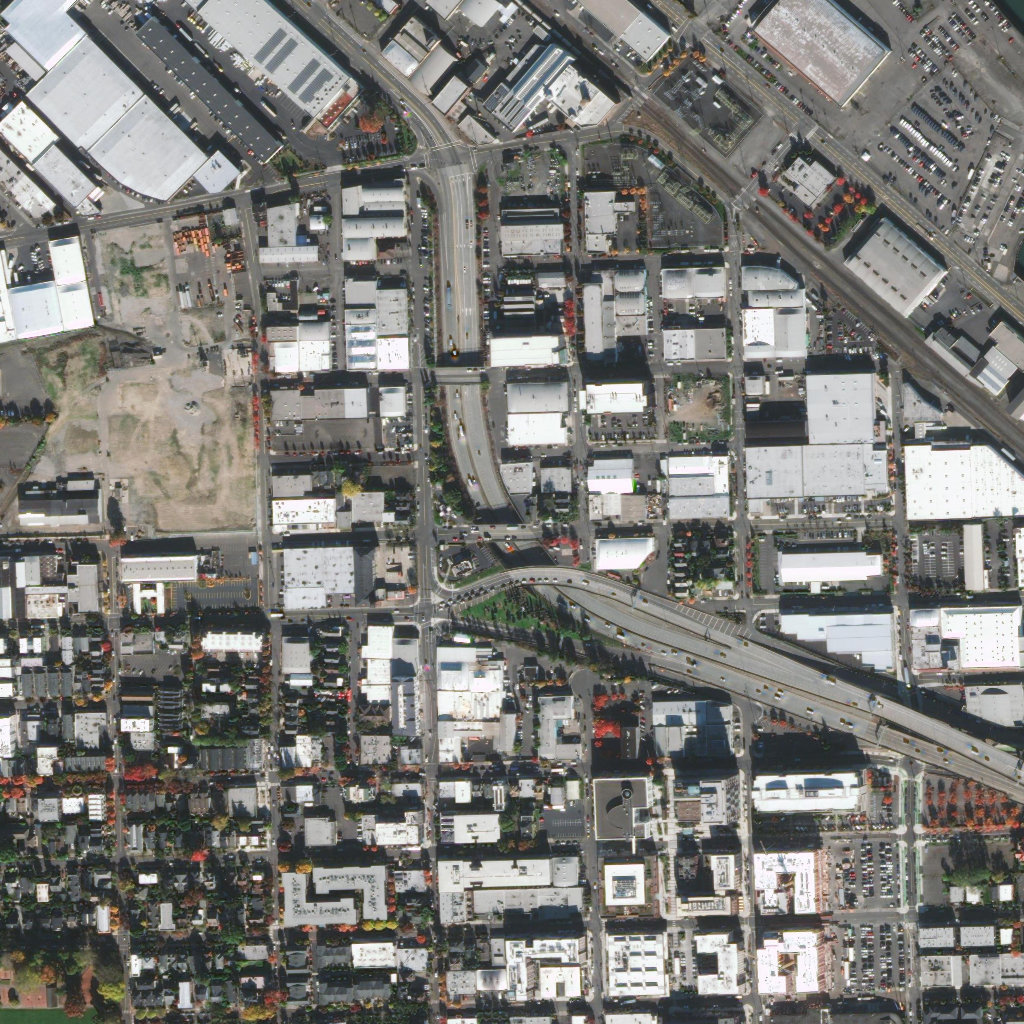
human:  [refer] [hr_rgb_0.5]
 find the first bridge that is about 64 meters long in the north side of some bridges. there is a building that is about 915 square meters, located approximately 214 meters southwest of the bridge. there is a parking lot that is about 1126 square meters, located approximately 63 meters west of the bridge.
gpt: <box>[[46, 50, 52, 52, 0]]</box>